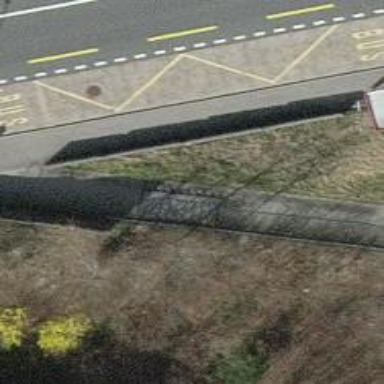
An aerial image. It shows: Road with steps.